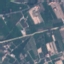
Land use / land cover class: PermanentCrop